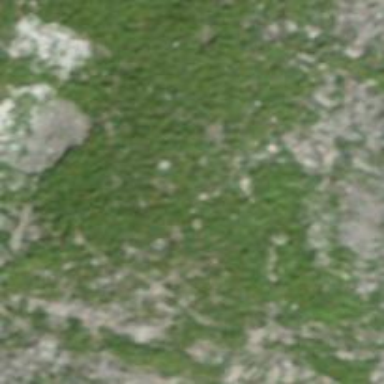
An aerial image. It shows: Natural cliff.